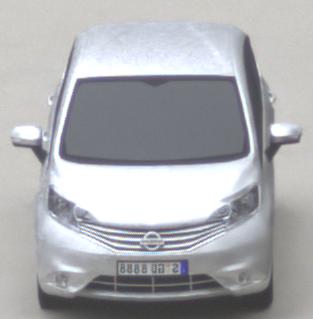
Make: Nissan
Model: Note 1.2
Detailed model: Note (E12) (10/13 - 12/16)
Model produced from: 2013/10
Model produced until: 2015/09
Doors: 5
Color: white
Road condition: dry road
Daytime: morning or afternoon
Contrast: low contrast